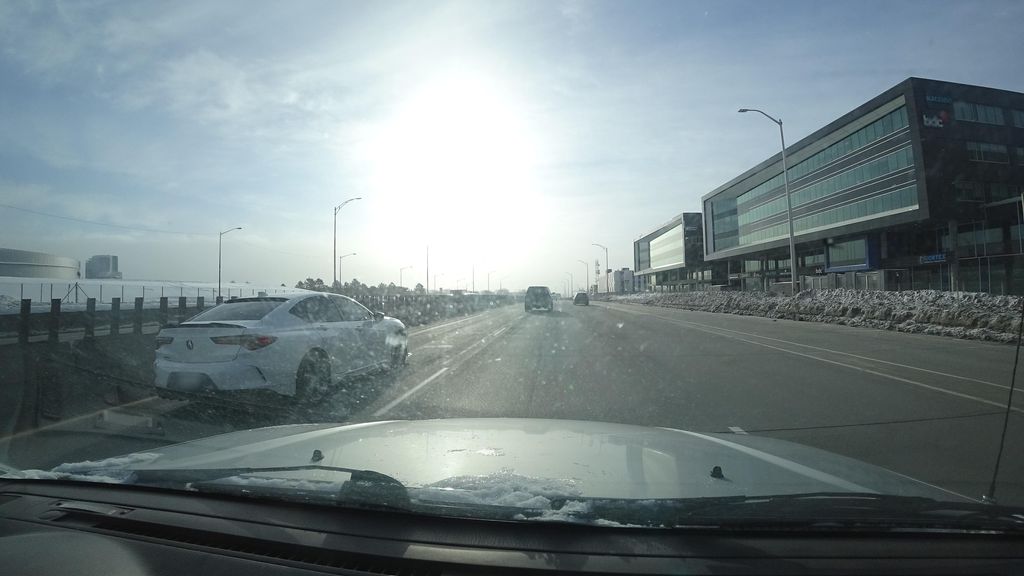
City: quebec_city